Question: I just imported an example of the google map api V2 for android to test. It's missing the 'google-play-services_lib.jar'. I can't find this library. Where do I get it?

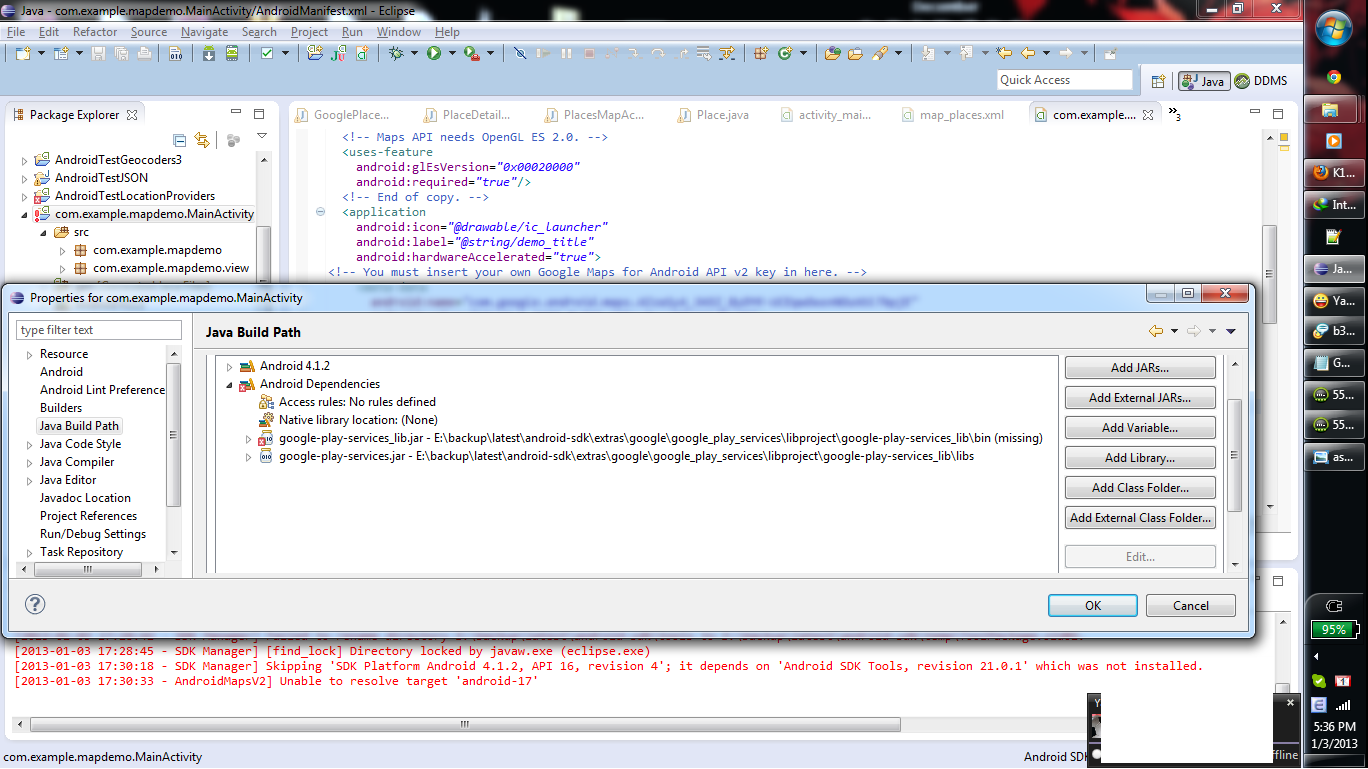
Answer: First check that your sdk contains Google Play Services installed or not.
For that you do the below steps
> In Eclipse--->Window--->Android SDK MAnager--->Check Google Play
Services installed in extras.
Then you add the google plays services jar by find that one at the below location
> your-android-sdk\extras\google\google_play_services\libproject\google-play-services_lib\libs